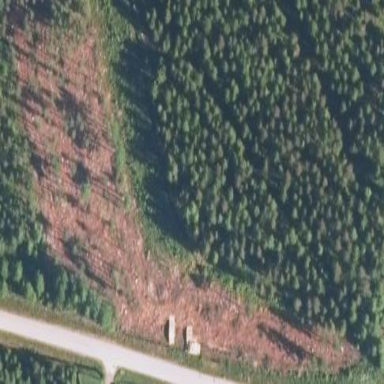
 likely man-made clearing in the landscape."